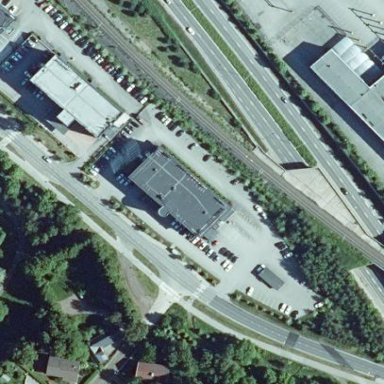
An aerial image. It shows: Office building.